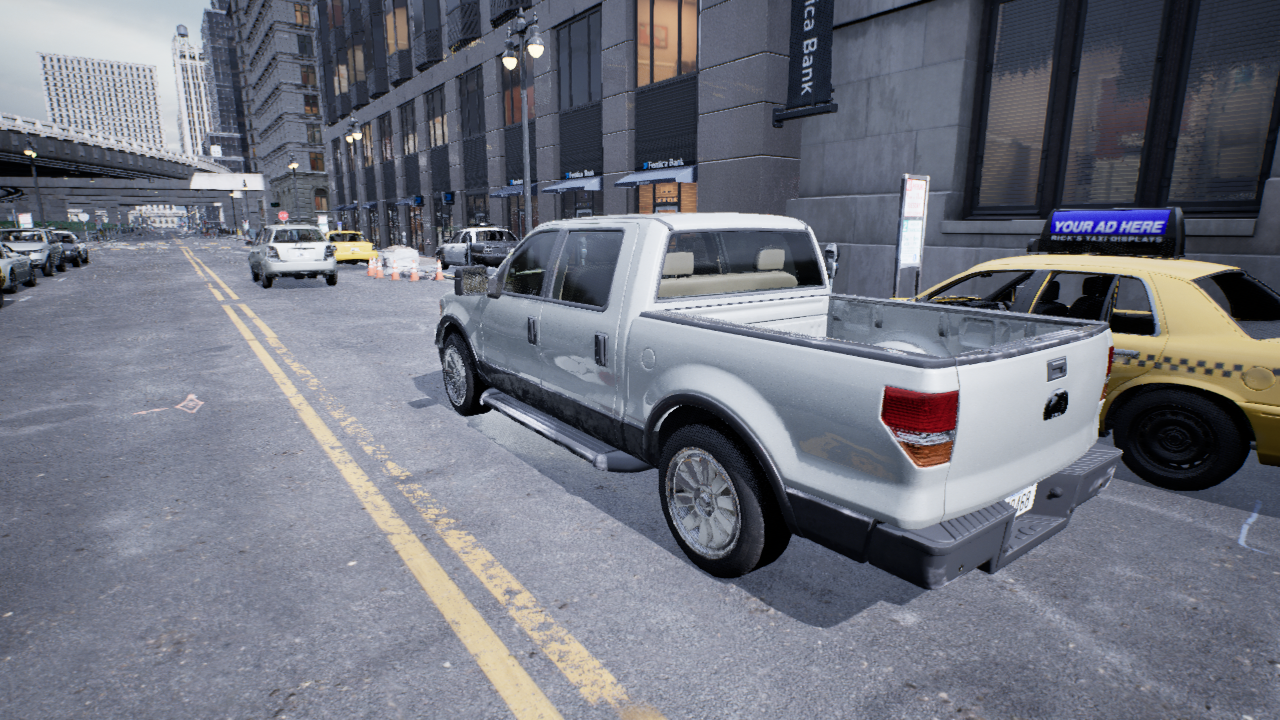
Venue: downtown
Lighting: overcast
Vehicle rig: pickup